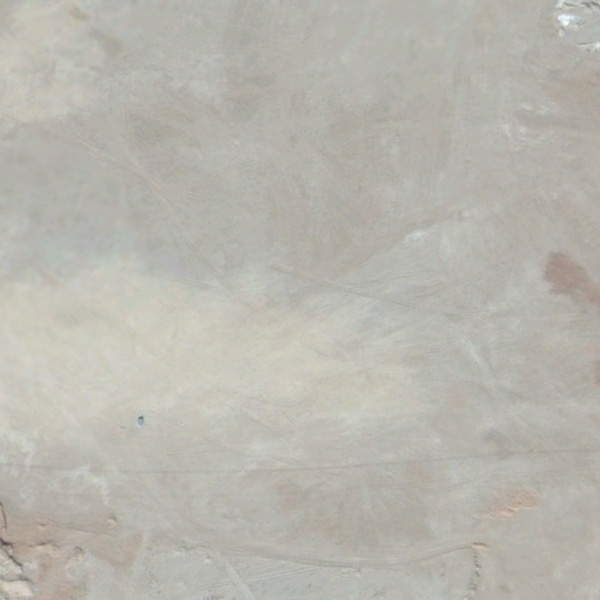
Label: BareLand